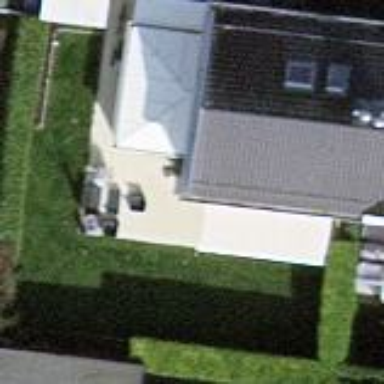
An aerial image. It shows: Garden surrounded by fence.